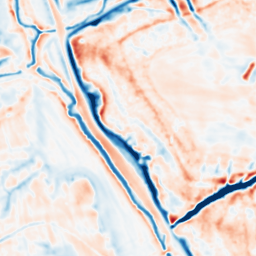
Category: multiscale
Decomposition family: dog_multiscale
Decomposition parameters: sigma_ratio: 1.4
n_scales: 5
base_sigma: 1
Upsampling method: linear_exact
Upsampling parameters: scale: 4
Upsampling scale: 4